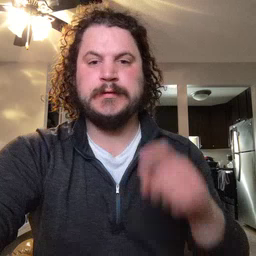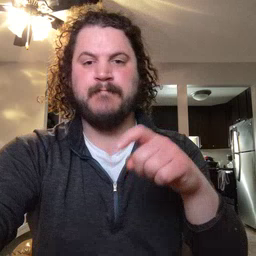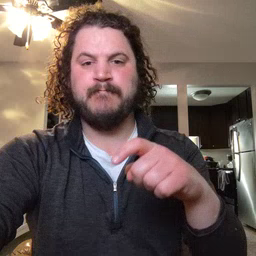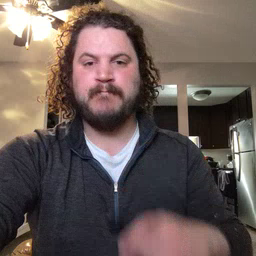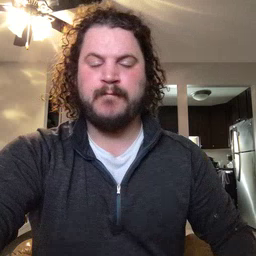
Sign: time